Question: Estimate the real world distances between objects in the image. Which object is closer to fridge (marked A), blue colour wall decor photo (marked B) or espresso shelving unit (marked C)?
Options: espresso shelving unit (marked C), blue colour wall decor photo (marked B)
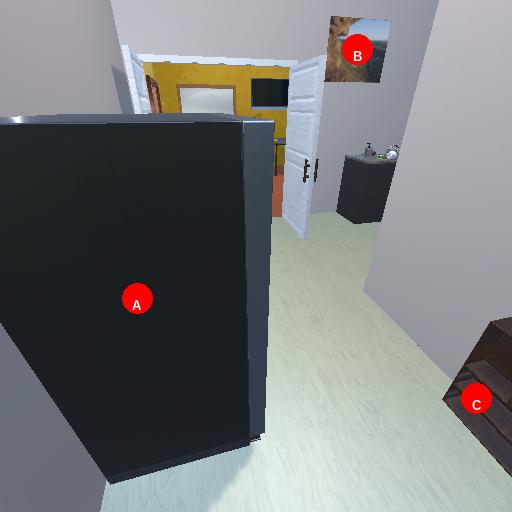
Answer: espresso shelving unit (marked C)